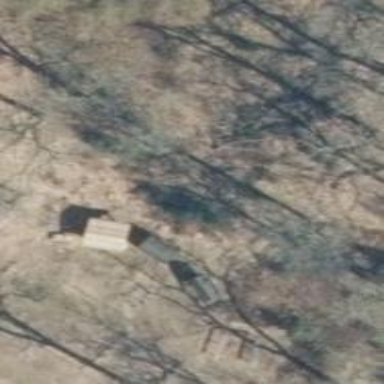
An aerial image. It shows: Picnic shelter provides comfortable rest area.